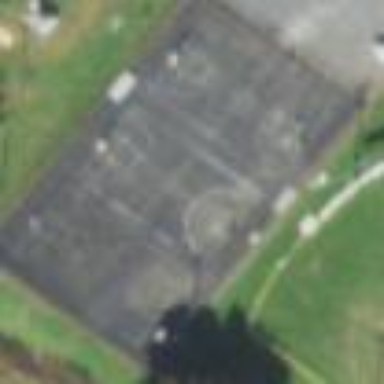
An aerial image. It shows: Basketball court on leisure land pitch.